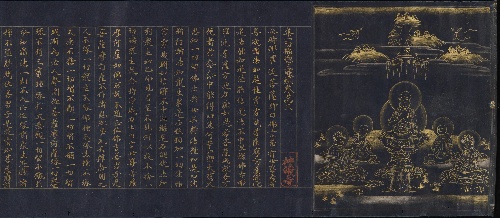
Title: 集一切福徳三昧経.|Illustrated Frontispiece to the Sutra of Enlightenment through the Accumulation of Merit and Virtue, the So-called Jingoji Sutra
Date: ca. 1150–85
Object type: Handscroll
Classification: Paintings
Medium: Handscroll; gold and silver on indigo-dyed paper
Culture: Japan
Period: late Heian period (ca. 900–1185)
Dimensions: 10 3/16 in. x 27 ft. 6 9/16 in. (25.8 x 839.7 cm)
Department: Asian Art
Credit line: The Harry G. C. Packard Collection of Asian Art, Gift of Harry G. C. Packard, and Purchase, Fletcher, Rogers, Harris Brisbane Dick, and Louis V. Bell Funds, Joseph Pulitzer Bequest, and The Annenberg Fund Inc. Gift, 1975
Accession year: 1975
Repository: Metropolitan Museum of Art, New York, NY
Tags: Bodhisattvas|Buddha|Buddhism